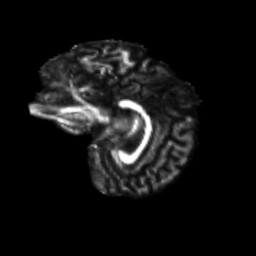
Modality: FA
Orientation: sagittal
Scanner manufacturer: siemens
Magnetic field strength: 3 T
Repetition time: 9.2 s
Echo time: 0.084 s